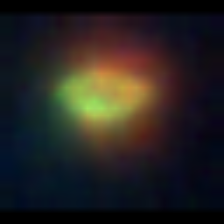
Taxon: NanoPlankton
Group: Other